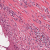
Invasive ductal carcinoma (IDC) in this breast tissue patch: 0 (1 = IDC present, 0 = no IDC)